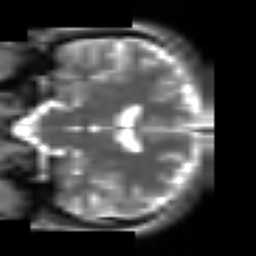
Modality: T2w
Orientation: coronal